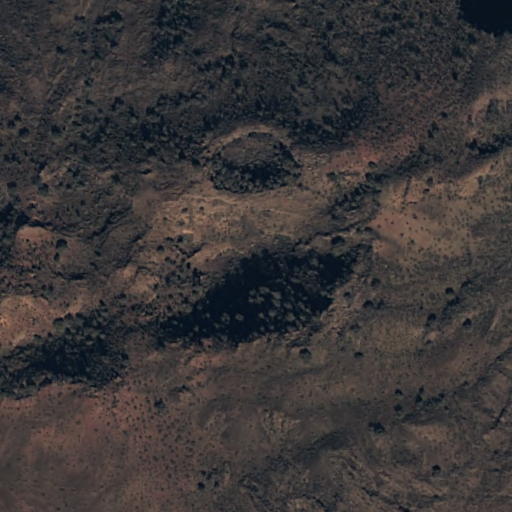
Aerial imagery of crater(s) in Hawaii named Nāwāhine containing only unknown